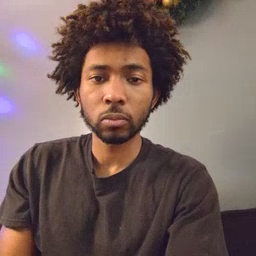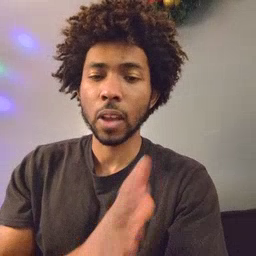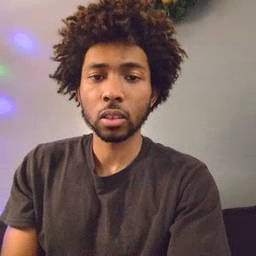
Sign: fine